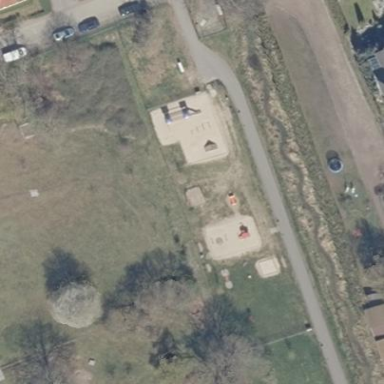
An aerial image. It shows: Grassy playground surrounded by fence.